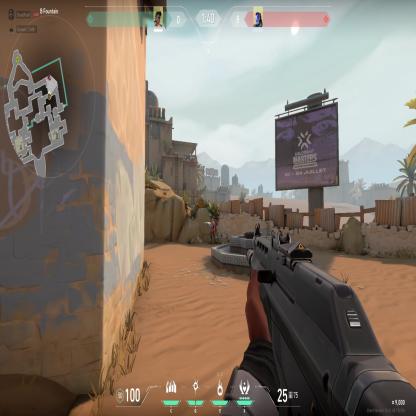
Label: enemy